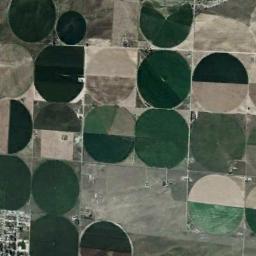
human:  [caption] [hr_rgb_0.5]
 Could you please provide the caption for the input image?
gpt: Many green, Khaki mixed circular farmlands, Including irregular and semicircles .

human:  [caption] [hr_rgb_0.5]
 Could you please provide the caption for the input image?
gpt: Several circular or fan-shaped farmlands with different radii and radians are on the ground and a village beside .

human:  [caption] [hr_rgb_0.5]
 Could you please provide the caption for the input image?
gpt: Some green circle farmland are in the bare land .

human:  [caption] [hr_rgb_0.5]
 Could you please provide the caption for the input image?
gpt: There are four round fields .

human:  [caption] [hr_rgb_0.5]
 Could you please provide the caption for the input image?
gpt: There are some circular farmlands of different colors arranged neatly .